Question: Given the supply, demand, and route table for this logistics problem, what is the minimum total cost? Please provide the answer as an integer.
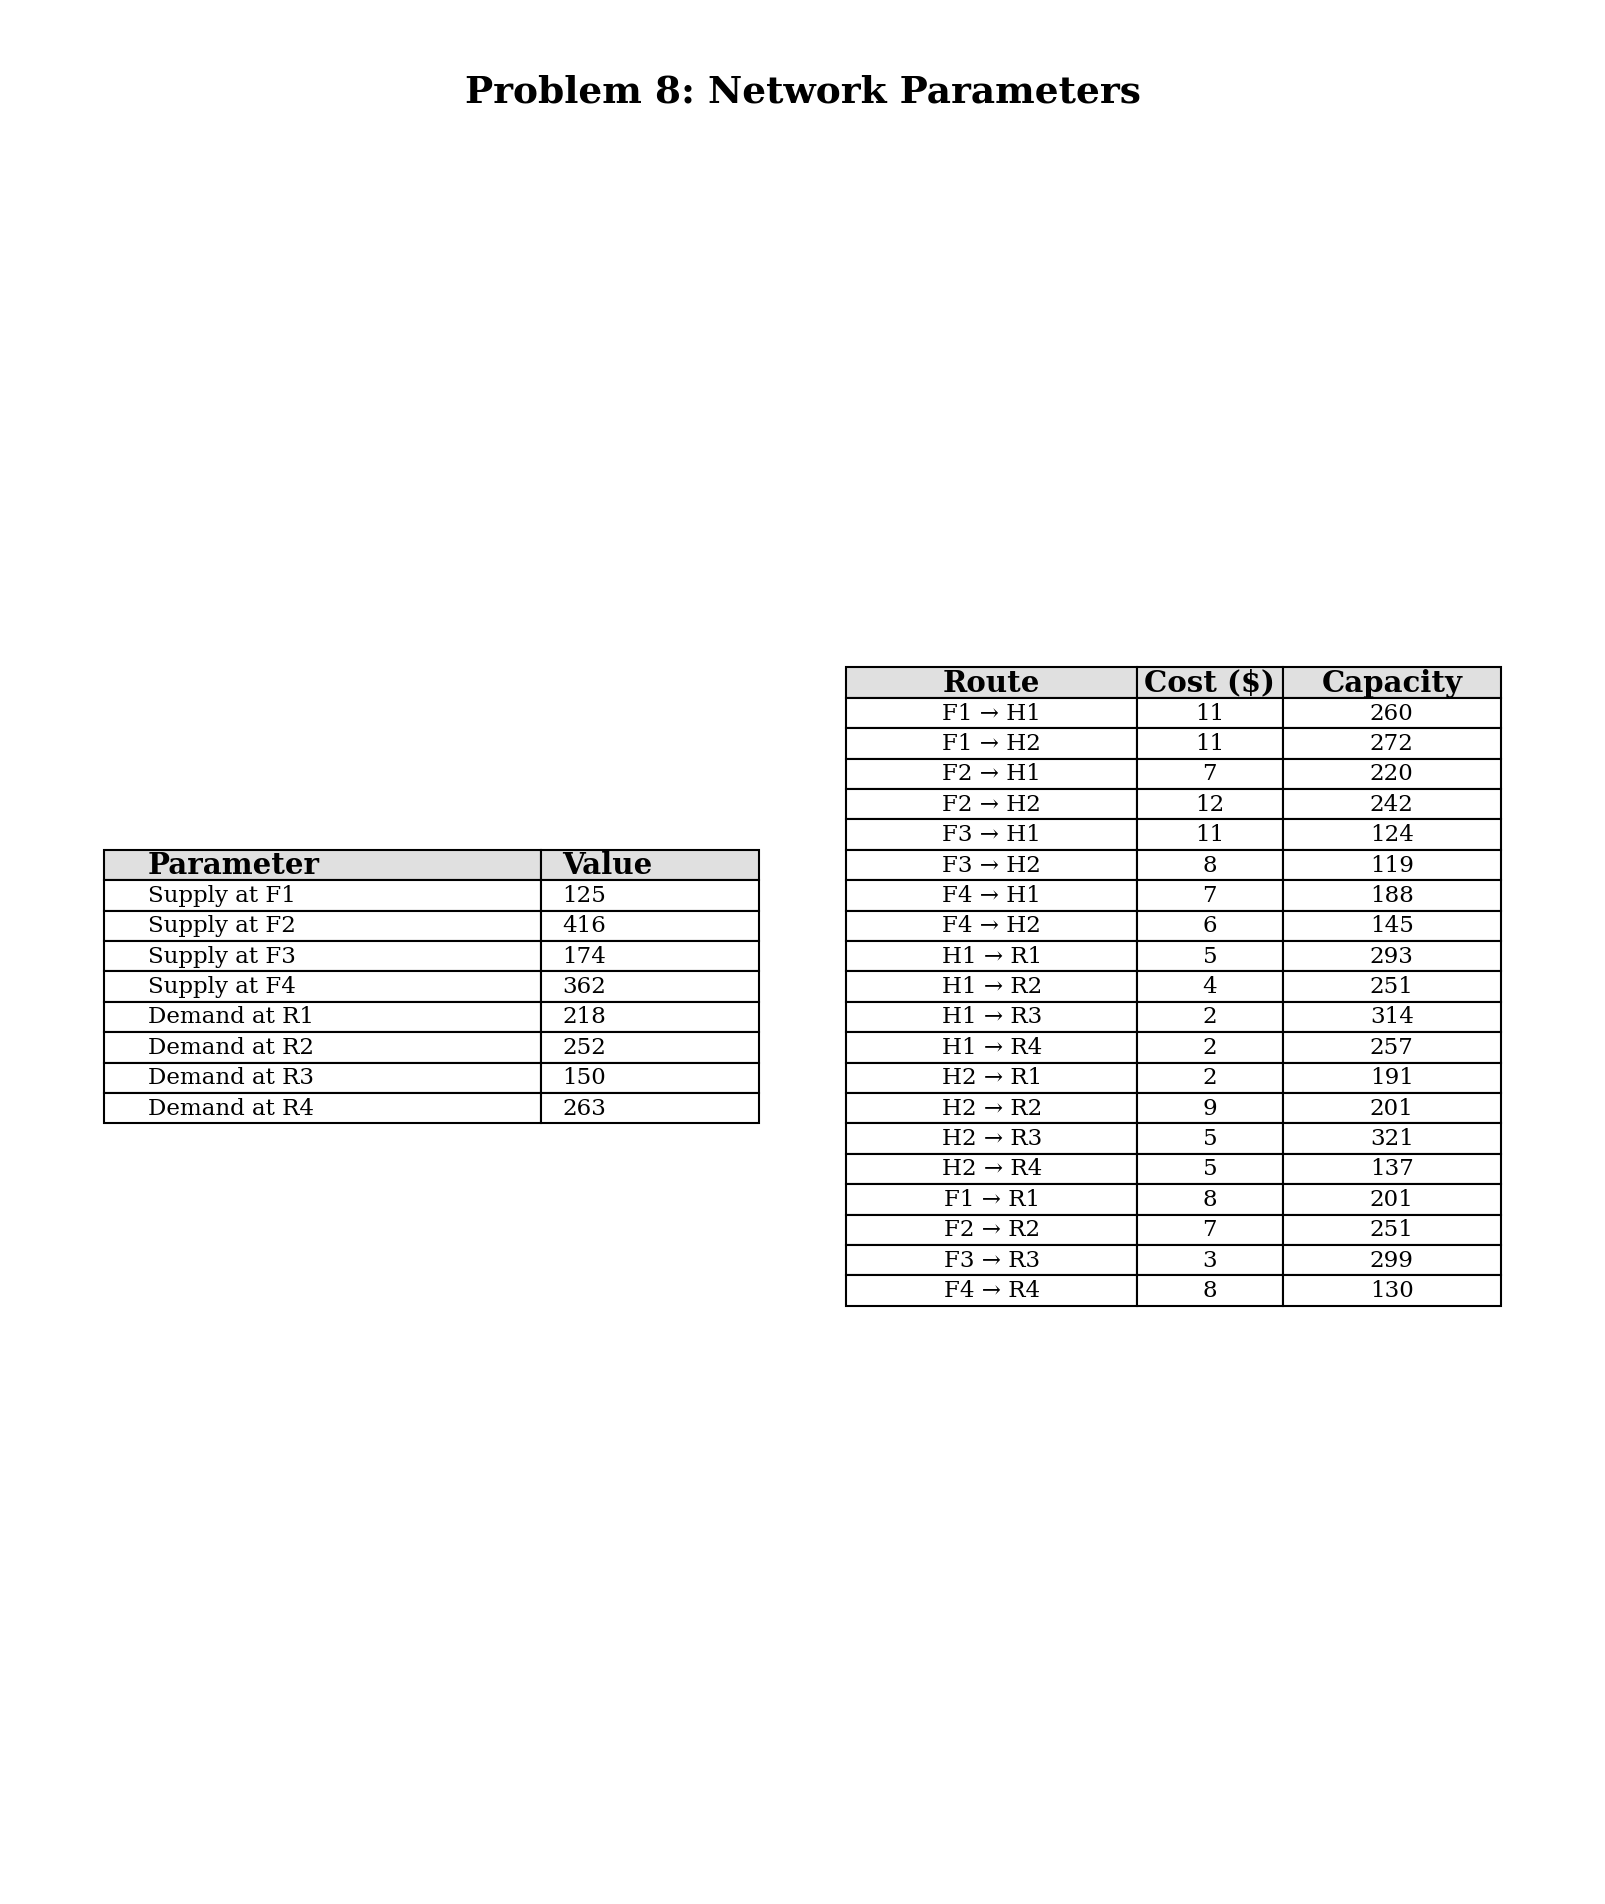
Answer: 6199